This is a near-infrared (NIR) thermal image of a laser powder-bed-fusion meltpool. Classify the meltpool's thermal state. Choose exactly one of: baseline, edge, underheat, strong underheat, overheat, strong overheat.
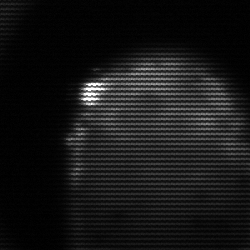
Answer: edge